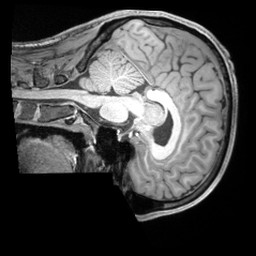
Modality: T1w
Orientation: sagittal
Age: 24
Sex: male
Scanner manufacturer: siemens
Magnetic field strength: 3 T
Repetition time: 2.2 s
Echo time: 0.00218 s